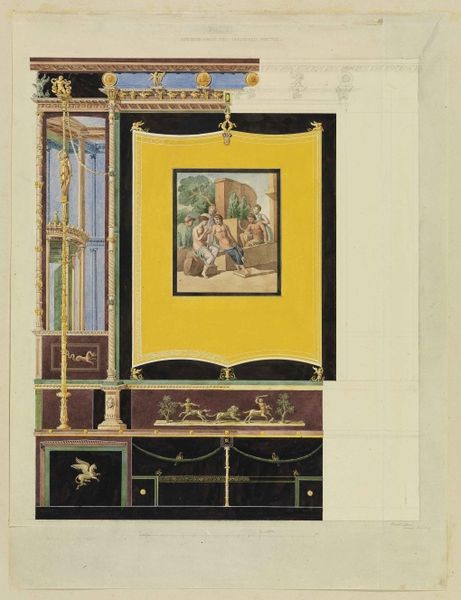
Titel: Aus dem Hause des tragischen Poeten
Künstler: Karl Joseph Berckmüller
Standort: Karlsruhe
Institution: Staatliche Kunsthalle Karlsruhe
Schlagwörter: baum, blau, flügel, gemälde, kampf, mann, nackt, weiß, aquarell, bäume, frauen, gelb, grün, menschen, sitzen, ausschnitt, braun, bunt, fenster, frau, marmor, männer, schwarz, skizze, säule, säulen, zeichnung, zimmer, hunde, rot, ornament, wand, architektur, rahmen, sockel, bild, bildnis, öl, kirche, gold, schnur, sitzend, renaissance, brunnen, pferd, pferde, reiter, statue, gleb, brüste, papier, sitz, studie, farben, kette, mauer, farbe, bank, pilaster, figuren, wagen, romantik, dekoration, detail, wandgemälde, wandmalerei, interior, edel, antike, buch, eckig, druck, seite, bleistift, mosaik, entwurf, fragment, fries, antik, griechisch, löwe, leuchtend, fresko, unfertig, pegasus, rennaissance, fresco, symbole, römisch, pompeji, kirhce, romanisch, anitk, unvollständig, grieschich, pegasuss, wandgemälkde, pompejanischer stil